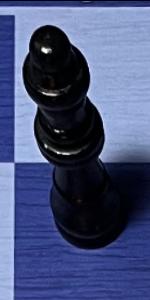
Label: Queen_Black